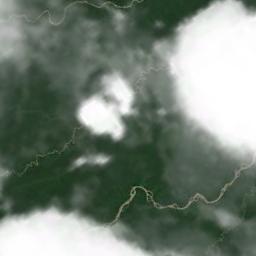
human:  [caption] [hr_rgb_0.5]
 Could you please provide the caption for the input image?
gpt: The cumulus clouds are located above the land covered by dense vegetation and some rivers go through the land .

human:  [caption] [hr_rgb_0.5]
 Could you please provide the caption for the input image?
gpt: A thin cloud of thin clouds floated in the air .

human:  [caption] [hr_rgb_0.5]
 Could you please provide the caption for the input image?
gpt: Big white clouds on green earth .

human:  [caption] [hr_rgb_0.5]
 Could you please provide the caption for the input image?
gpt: The white cloud is above green land .

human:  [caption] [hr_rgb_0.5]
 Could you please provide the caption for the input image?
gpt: There are a few pieces of thick white clouds over a green land .